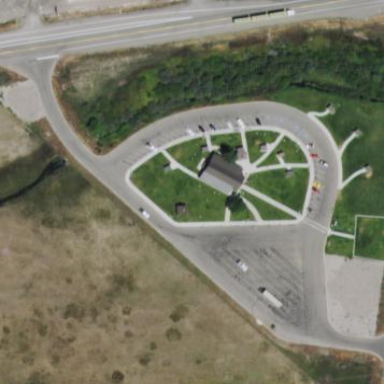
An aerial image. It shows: Rest area along the road.